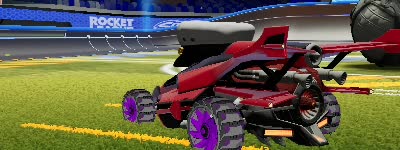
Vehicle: aftershock